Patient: sex M, age 73
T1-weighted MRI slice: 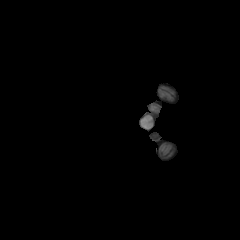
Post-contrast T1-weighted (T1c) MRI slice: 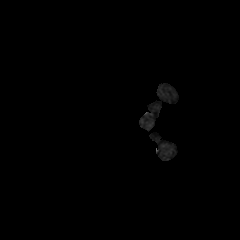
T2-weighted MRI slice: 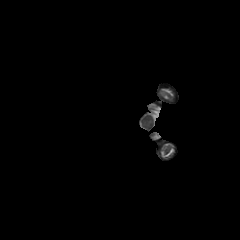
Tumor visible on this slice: no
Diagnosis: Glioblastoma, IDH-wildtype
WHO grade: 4